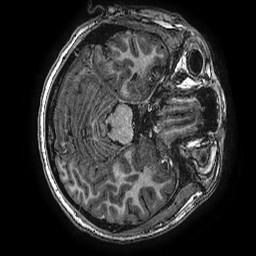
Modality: T1w
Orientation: axial
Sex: male
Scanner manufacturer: ge
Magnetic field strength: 3 T
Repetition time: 0.00766 s
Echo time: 0.003476 s